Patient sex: M
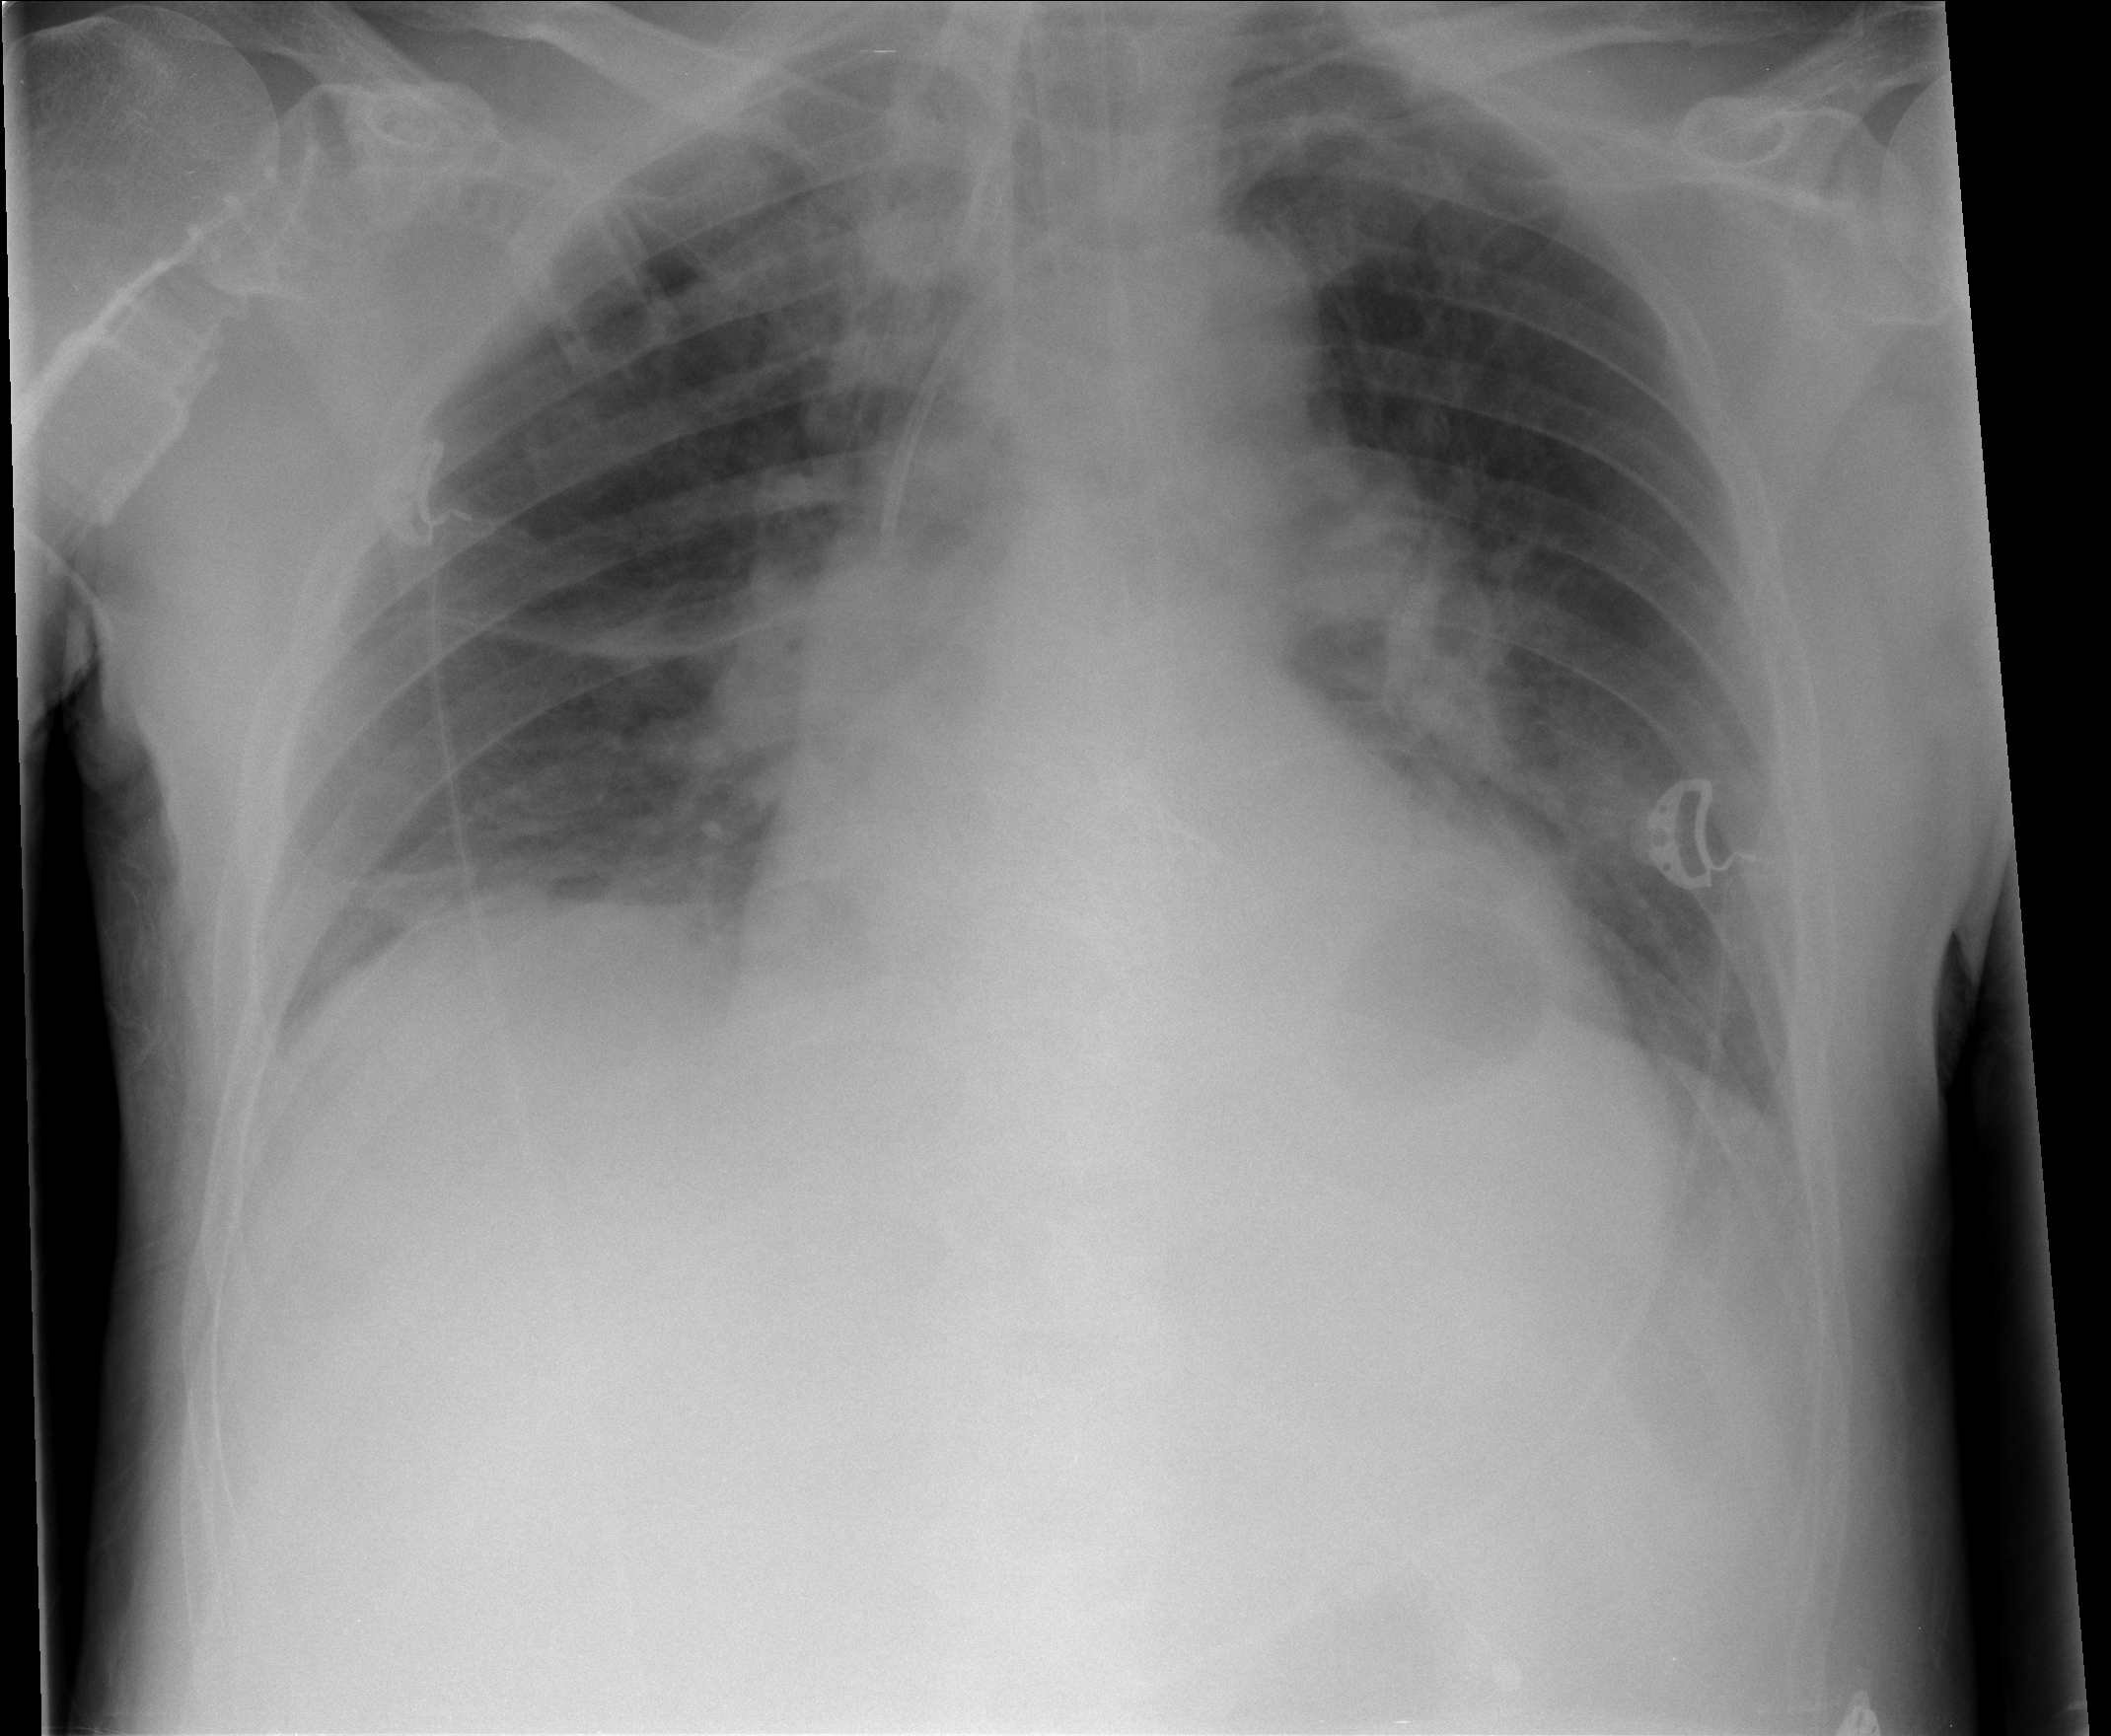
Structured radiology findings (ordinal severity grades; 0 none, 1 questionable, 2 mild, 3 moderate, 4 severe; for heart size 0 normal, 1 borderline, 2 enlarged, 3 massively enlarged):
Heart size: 2
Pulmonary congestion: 2
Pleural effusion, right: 2
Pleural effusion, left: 2
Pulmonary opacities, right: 0
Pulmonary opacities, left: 0
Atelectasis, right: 2
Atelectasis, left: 0